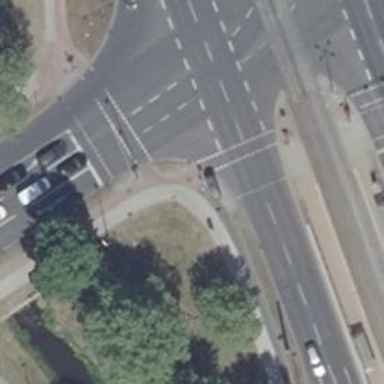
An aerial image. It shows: Asphalt path suitable for both cyclists and pedestrians.